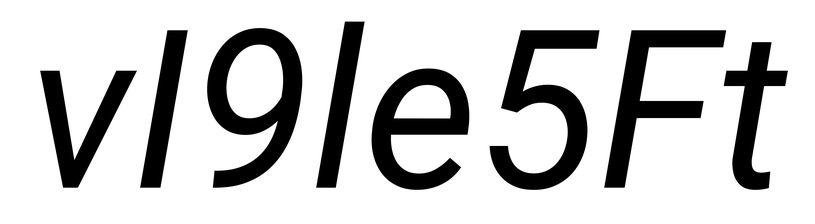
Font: Roboto-Italic_Italic